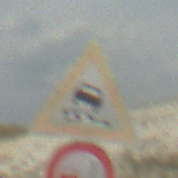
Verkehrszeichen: SchleuderOderRutschgefahr
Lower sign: VerbotUeberholenEinspurigeFahrzeuge
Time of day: MorningAfternoon
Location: Outdoor (Beach)
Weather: PartlyCloudy
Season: NotSpecified
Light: Natural